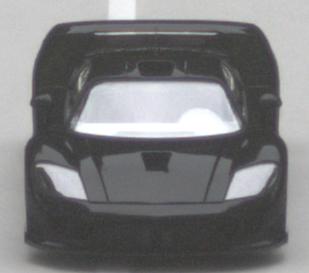
Make: Saleen
Model: S7
Detailed model: -
Model produced from: 2000
Model produced until: 2008
Doors: 2
Color: black
Road condition: dry road
Daytime: morning or afternoon
Contrast: low contrast